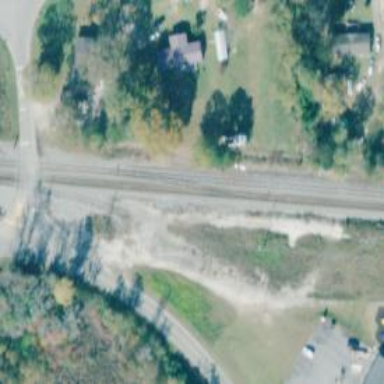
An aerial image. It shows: Disused railway spur.